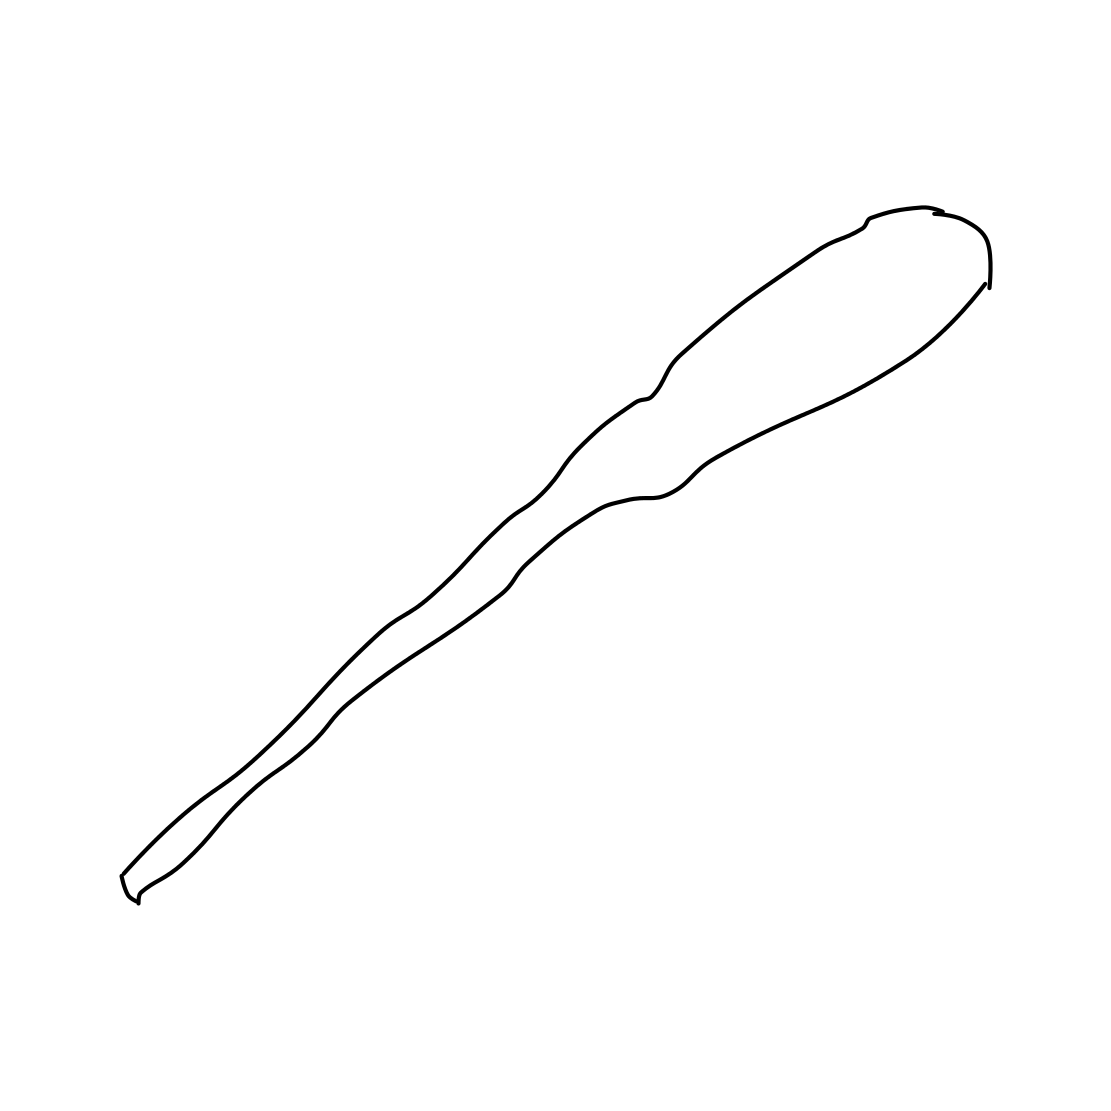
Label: baseball bat